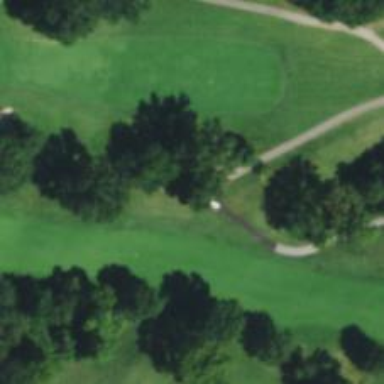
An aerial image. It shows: Path for both roads and golfers.